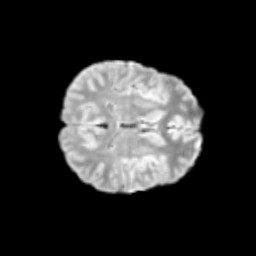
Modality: T2w
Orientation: axial
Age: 11
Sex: female
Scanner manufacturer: siemens
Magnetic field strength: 3 T
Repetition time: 3.8 s
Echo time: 0.07 s